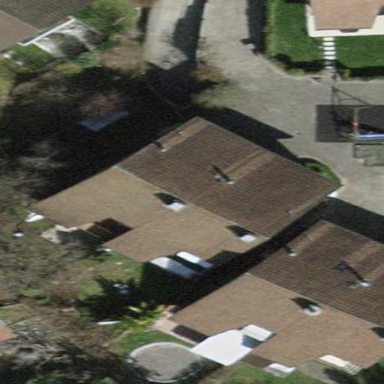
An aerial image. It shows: Semidetached house.